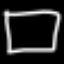
Label: square